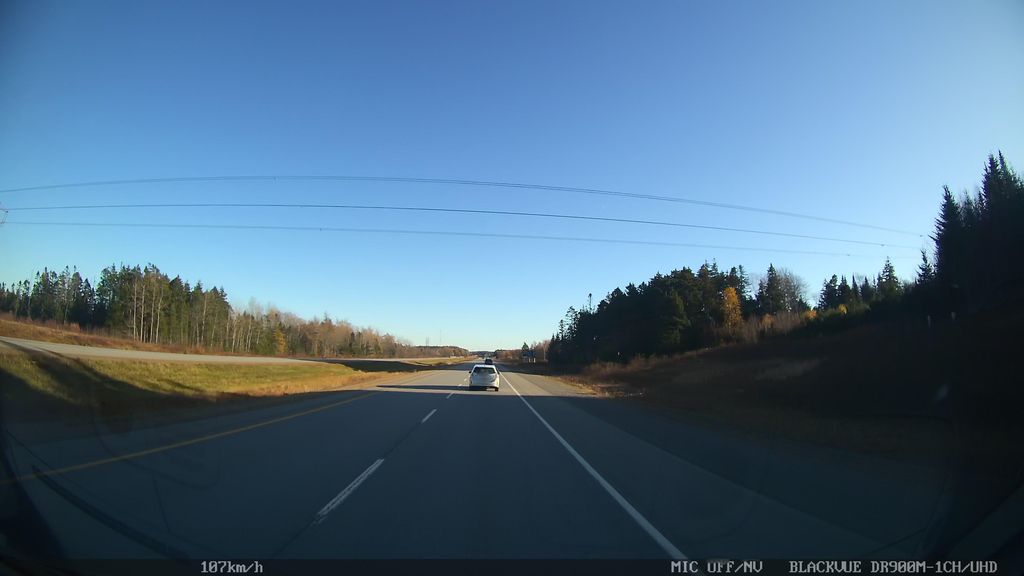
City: halifax